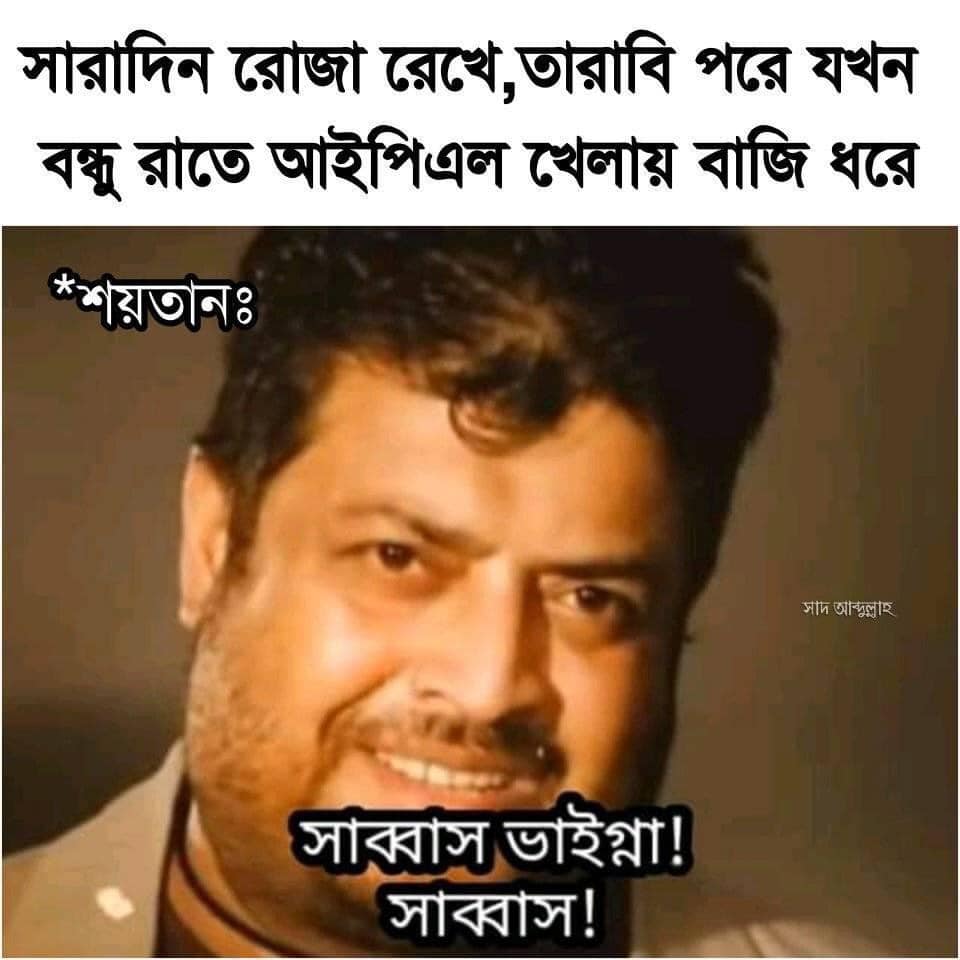
Text: সারাদিন রোজা রেখে,তারাবি পরে যখন বন্ধু রাতে আইপিএল খেলায় বাজি ধরে *শয়তান : সাব্বাস ভাইগ্না! সাব্বাস!
Label: Non Hate